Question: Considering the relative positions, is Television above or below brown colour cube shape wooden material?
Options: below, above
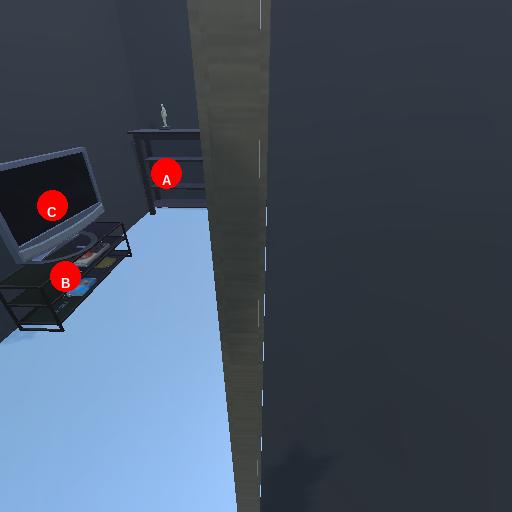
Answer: below